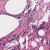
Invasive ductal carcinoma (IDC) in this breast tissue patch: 0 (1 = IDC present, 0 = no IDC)